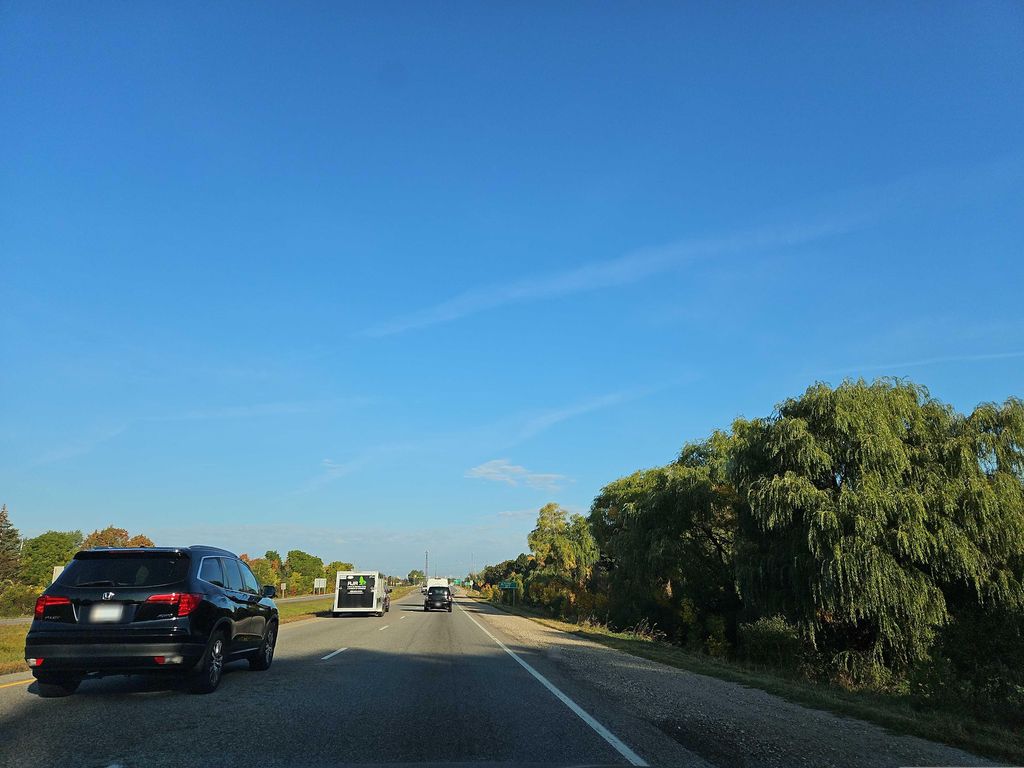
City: kitchener-waterloo